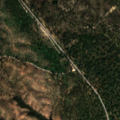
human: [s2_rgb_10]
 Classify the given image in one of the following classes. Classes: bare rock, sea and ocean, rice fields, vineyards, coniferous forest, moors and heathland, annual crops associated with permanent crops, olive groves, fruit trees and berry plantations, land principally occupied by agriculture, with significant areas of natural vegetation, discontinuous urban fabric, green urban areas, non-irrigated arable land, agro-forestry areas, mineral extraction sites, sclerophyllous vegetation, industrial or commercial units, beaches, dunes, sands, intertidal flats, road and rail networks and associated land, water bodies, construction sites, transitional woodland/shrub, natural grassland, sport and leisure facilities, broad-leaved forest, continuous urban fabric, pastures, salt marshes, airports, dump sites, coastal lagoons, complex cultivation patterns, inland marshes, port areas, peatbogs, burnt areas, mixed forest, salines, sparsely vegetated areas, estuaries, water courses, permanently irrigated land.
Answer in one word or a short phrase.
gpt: broad-leaved forest, transitional woodland/shrub